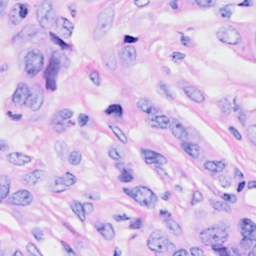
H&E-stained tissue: Breast